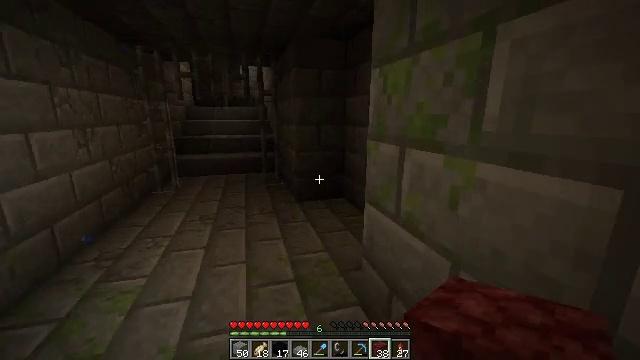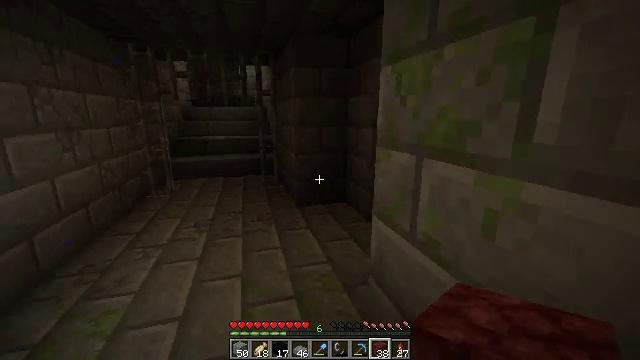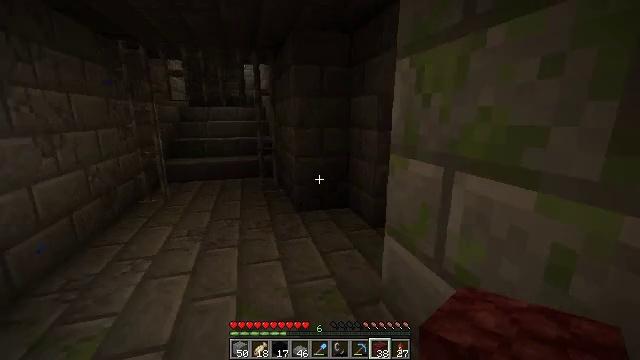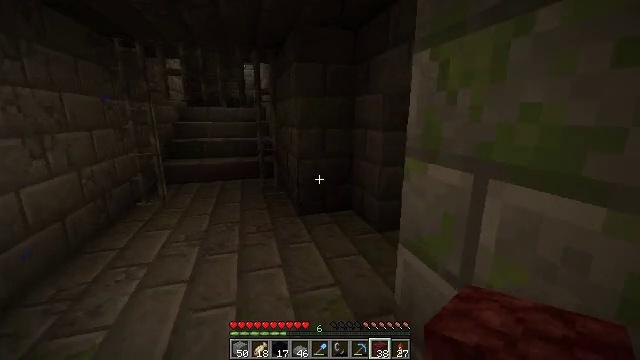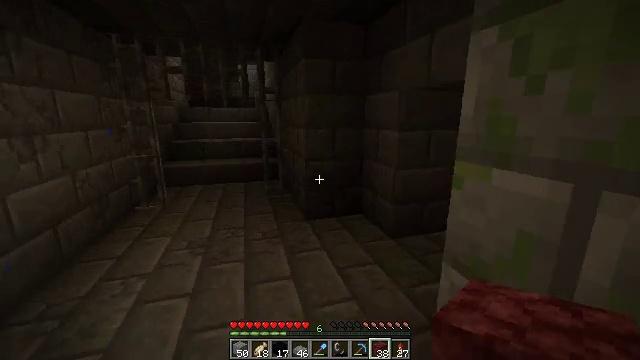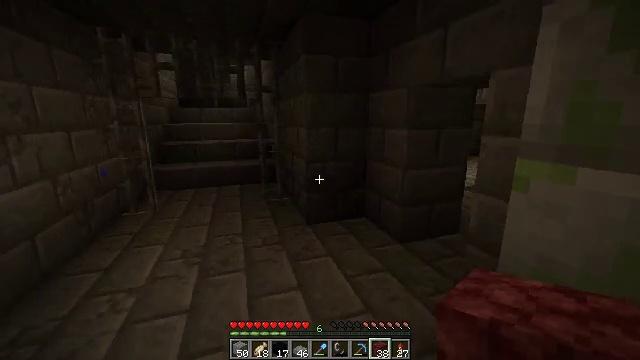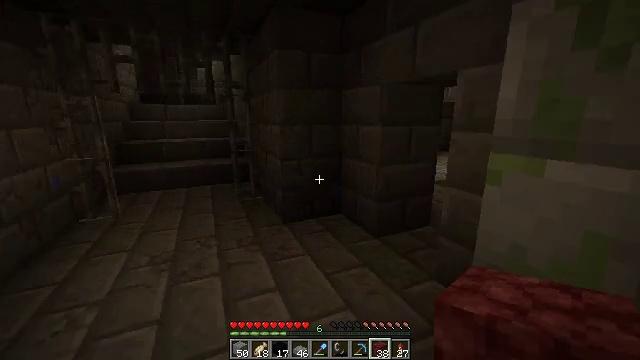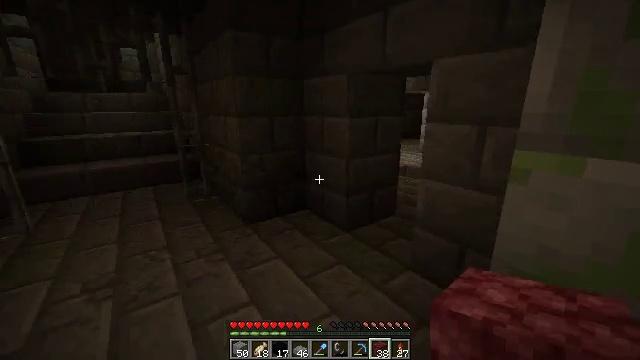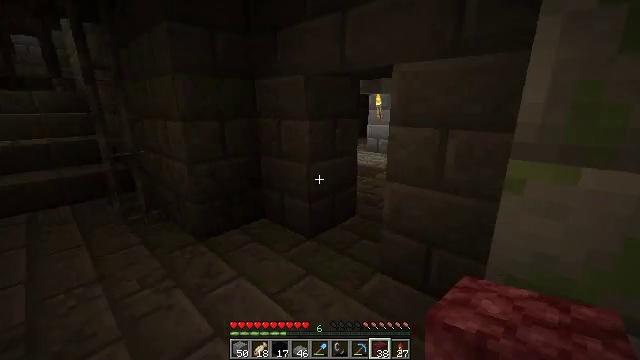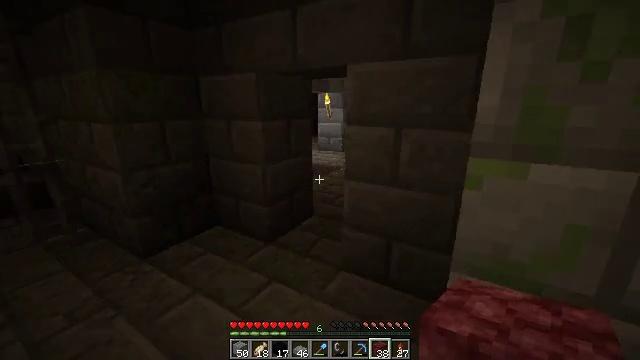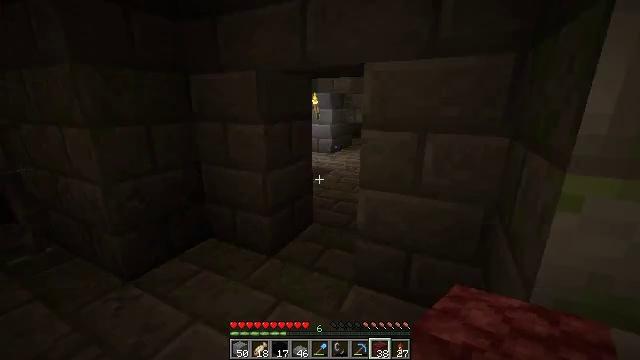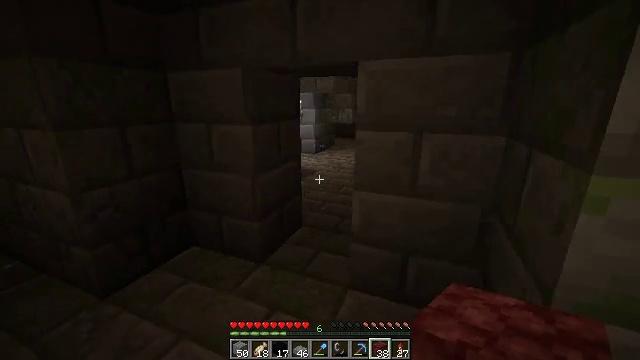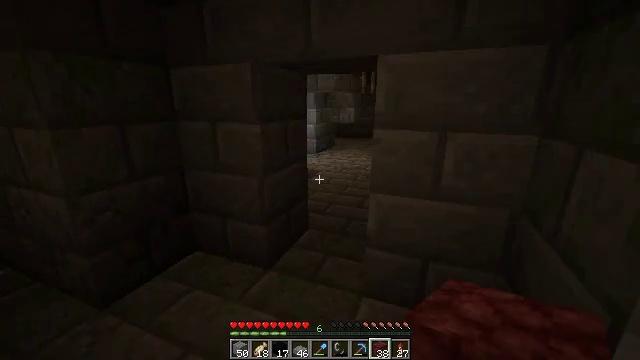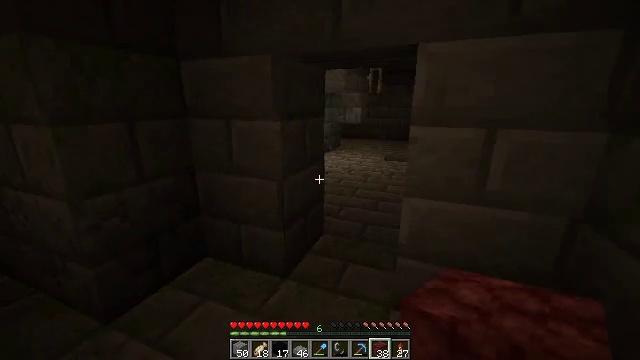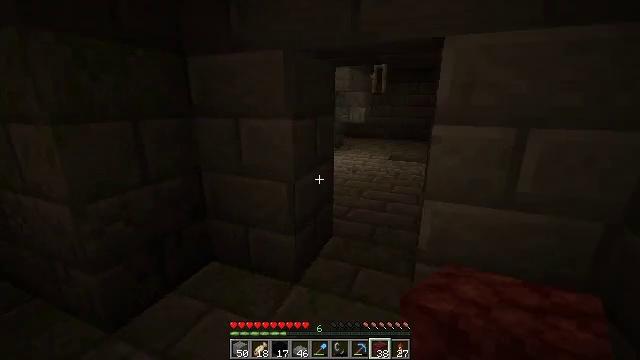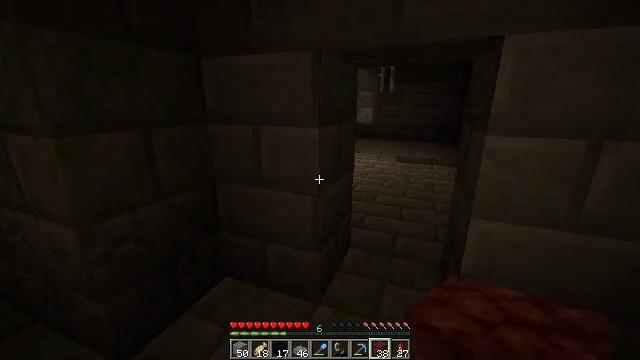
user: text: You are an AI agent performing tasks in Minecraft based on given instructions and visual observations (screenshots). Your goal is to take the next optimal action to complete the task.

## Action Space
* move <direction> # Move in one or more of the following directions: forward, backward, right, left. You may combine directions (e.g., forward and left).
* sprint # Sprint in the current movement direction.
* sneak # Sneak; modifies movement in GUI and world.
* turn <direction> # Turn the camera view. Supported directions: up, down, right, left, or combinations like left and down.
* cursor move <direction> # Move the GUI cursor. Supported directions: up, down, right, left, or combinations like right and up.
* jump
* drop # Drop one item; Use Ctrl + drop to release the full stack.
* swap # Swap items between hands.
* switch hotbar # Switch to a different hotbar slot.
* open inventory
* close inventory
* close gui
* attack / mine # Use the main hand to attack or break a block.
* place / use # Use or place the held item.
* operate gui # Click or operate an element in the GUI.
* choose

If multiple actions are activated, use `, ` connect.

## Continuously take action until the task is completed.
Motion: motion action
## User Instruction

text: Mine the blue concrete block.
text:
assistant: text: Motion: move forward
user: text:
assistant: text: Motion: move forward
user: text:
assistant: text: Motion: move forward and move left
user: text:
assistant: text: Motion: move forward and move left
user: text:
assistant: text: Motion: move forward and move left, turn right
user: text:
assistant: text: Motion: move forward and move left, turn right
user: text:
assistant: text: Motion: move forward and move left, turn right and down
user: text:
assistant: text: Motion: move forward and move left, turn right
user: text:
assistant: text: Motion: move forward and move left, turn right
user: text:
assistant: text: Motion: move forward and move left, turn right
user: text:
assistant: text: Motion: move forward and move left, turn right
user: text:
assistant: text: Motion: move forward and move left
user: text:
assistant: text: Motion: move forward and move left
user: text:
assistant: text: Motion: move forward and move left
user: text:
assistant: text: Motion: move forward and move left
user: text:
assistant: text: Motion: move forward and move left
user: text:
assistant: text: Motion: move forward, turn right
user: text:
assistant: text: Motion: move forward, turn right
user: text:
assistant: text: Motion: move forward, turn right
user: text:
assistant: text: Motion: move forward, turn right
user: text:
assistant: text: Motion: move forward and move right
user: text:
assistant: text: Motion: move forward and move right
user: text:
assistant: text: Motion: move forward and move right
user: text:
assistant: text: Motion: move forward
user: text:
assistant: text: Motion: move forward, turn left
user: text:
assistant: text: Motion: move forward, turn left
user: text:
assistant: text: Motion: move forward, turn left
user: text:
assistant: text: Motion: move forward, turn left
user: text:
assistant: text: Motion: move forward
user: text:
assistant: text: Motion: move forward, turn left